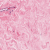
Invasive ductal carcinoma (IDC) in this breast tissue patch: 0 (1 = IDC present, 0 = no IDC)